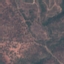
Land use / land cover: HerbaceousVegetation